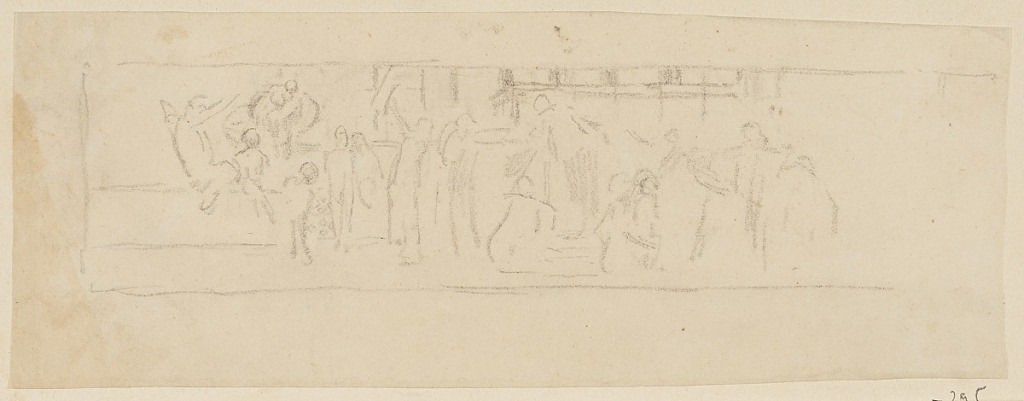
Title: Study for a procession, “Vintage Festival,” Mendelssohn Glee Club, New York, NY
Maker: Robert Frederick Blum, American, 1857–1903
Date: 1895–1898
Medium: Black pastel crayon, graphite on paper
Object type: Drawing
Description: Sketch of male and female figures in procession through an arcade with columns and pedestals. Similar to -b, shown to the group -16, inclusive. Parts of the architecture are sketched.